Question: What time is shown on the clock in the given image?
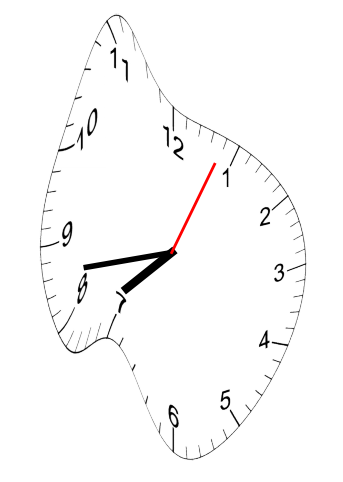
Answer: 07:43:04